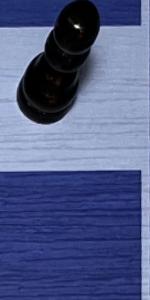
Label: Empty